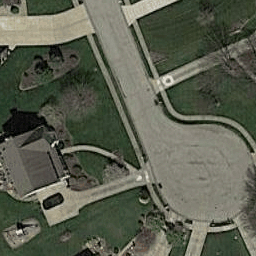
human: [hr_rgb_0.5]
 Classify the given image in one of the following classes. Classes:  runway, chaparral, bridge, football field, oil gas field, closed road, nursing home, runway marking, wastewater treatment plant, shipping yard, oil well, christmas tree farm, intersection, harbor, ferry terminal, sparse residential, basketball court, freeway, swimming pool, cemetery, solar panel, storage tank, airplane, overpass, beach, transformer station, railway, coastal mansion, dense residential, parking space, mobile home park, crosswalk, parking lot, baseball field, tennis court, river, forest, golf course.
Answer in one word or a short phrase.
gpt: closed road